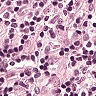
Metastatic tissue present: no